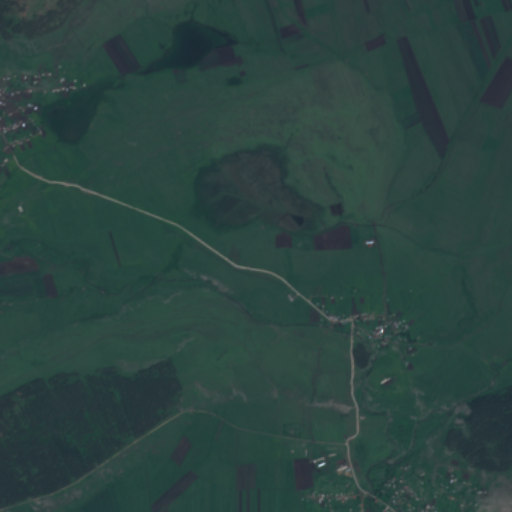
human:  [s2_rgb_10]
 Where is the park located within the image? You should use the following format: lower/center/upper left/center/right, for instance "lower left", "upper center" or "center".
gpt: The park is located in the lower right of the image.
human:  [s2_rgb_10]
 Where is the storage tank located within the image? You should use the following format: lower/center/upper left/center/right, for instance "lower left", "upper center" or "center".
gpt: The storage tank is located in the center of the image.
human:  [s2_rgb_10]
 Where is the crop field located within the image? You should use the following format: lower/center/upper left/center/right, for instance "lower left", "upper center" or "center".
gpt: There is no crop field in the image.